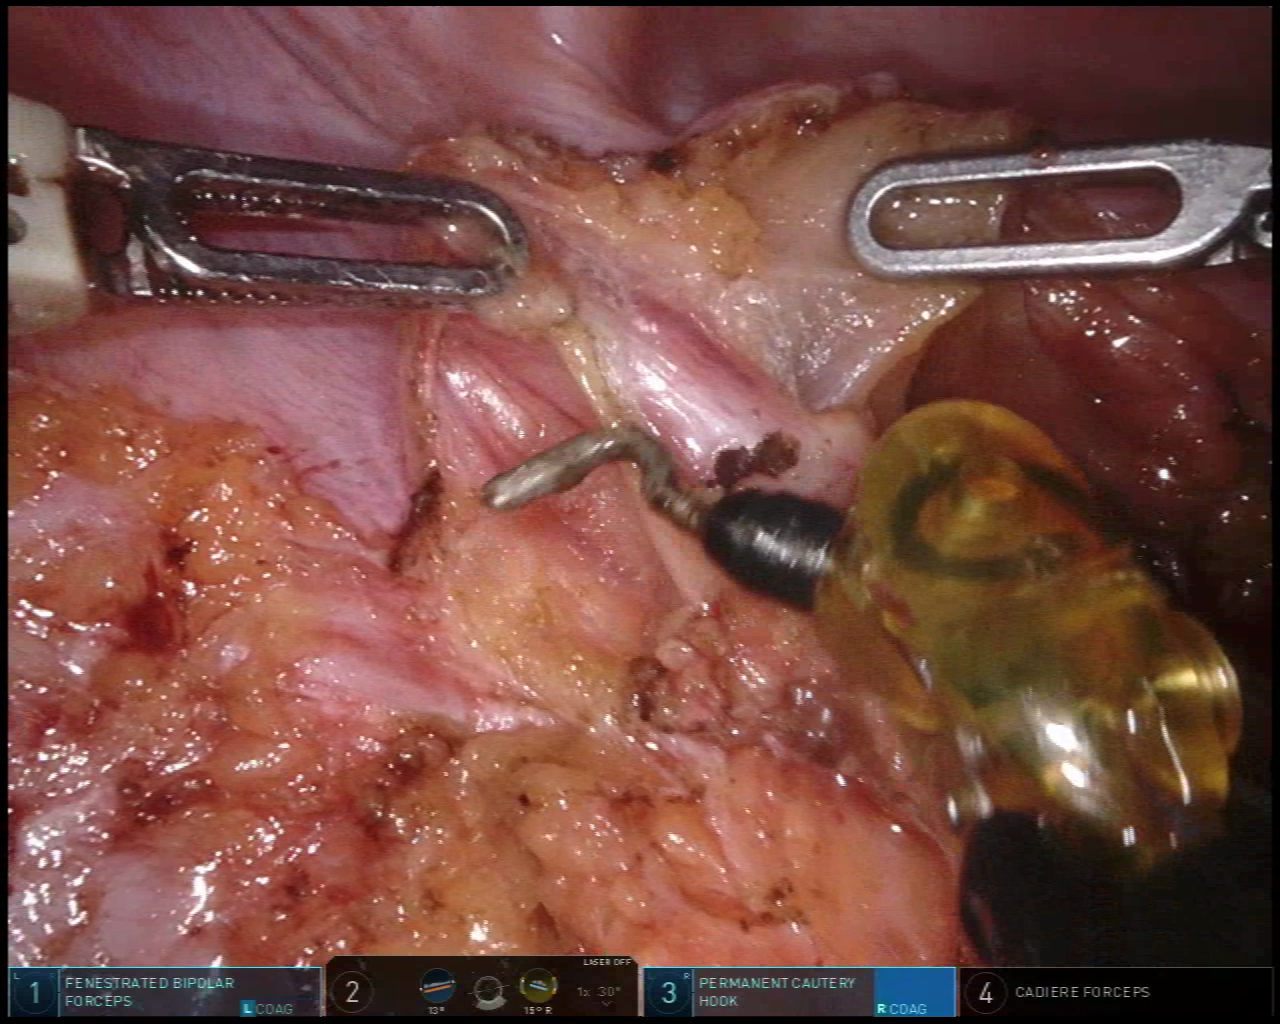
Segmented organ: ureter
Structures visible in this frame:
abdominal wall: yes
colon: no
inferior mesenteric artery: no
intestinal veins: no
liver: no
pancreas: no
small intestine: no
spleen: no
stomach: no
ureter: yes
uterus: no
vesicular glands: no